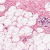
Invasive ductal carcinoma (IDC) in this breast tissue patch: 0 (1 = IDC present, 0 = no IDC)